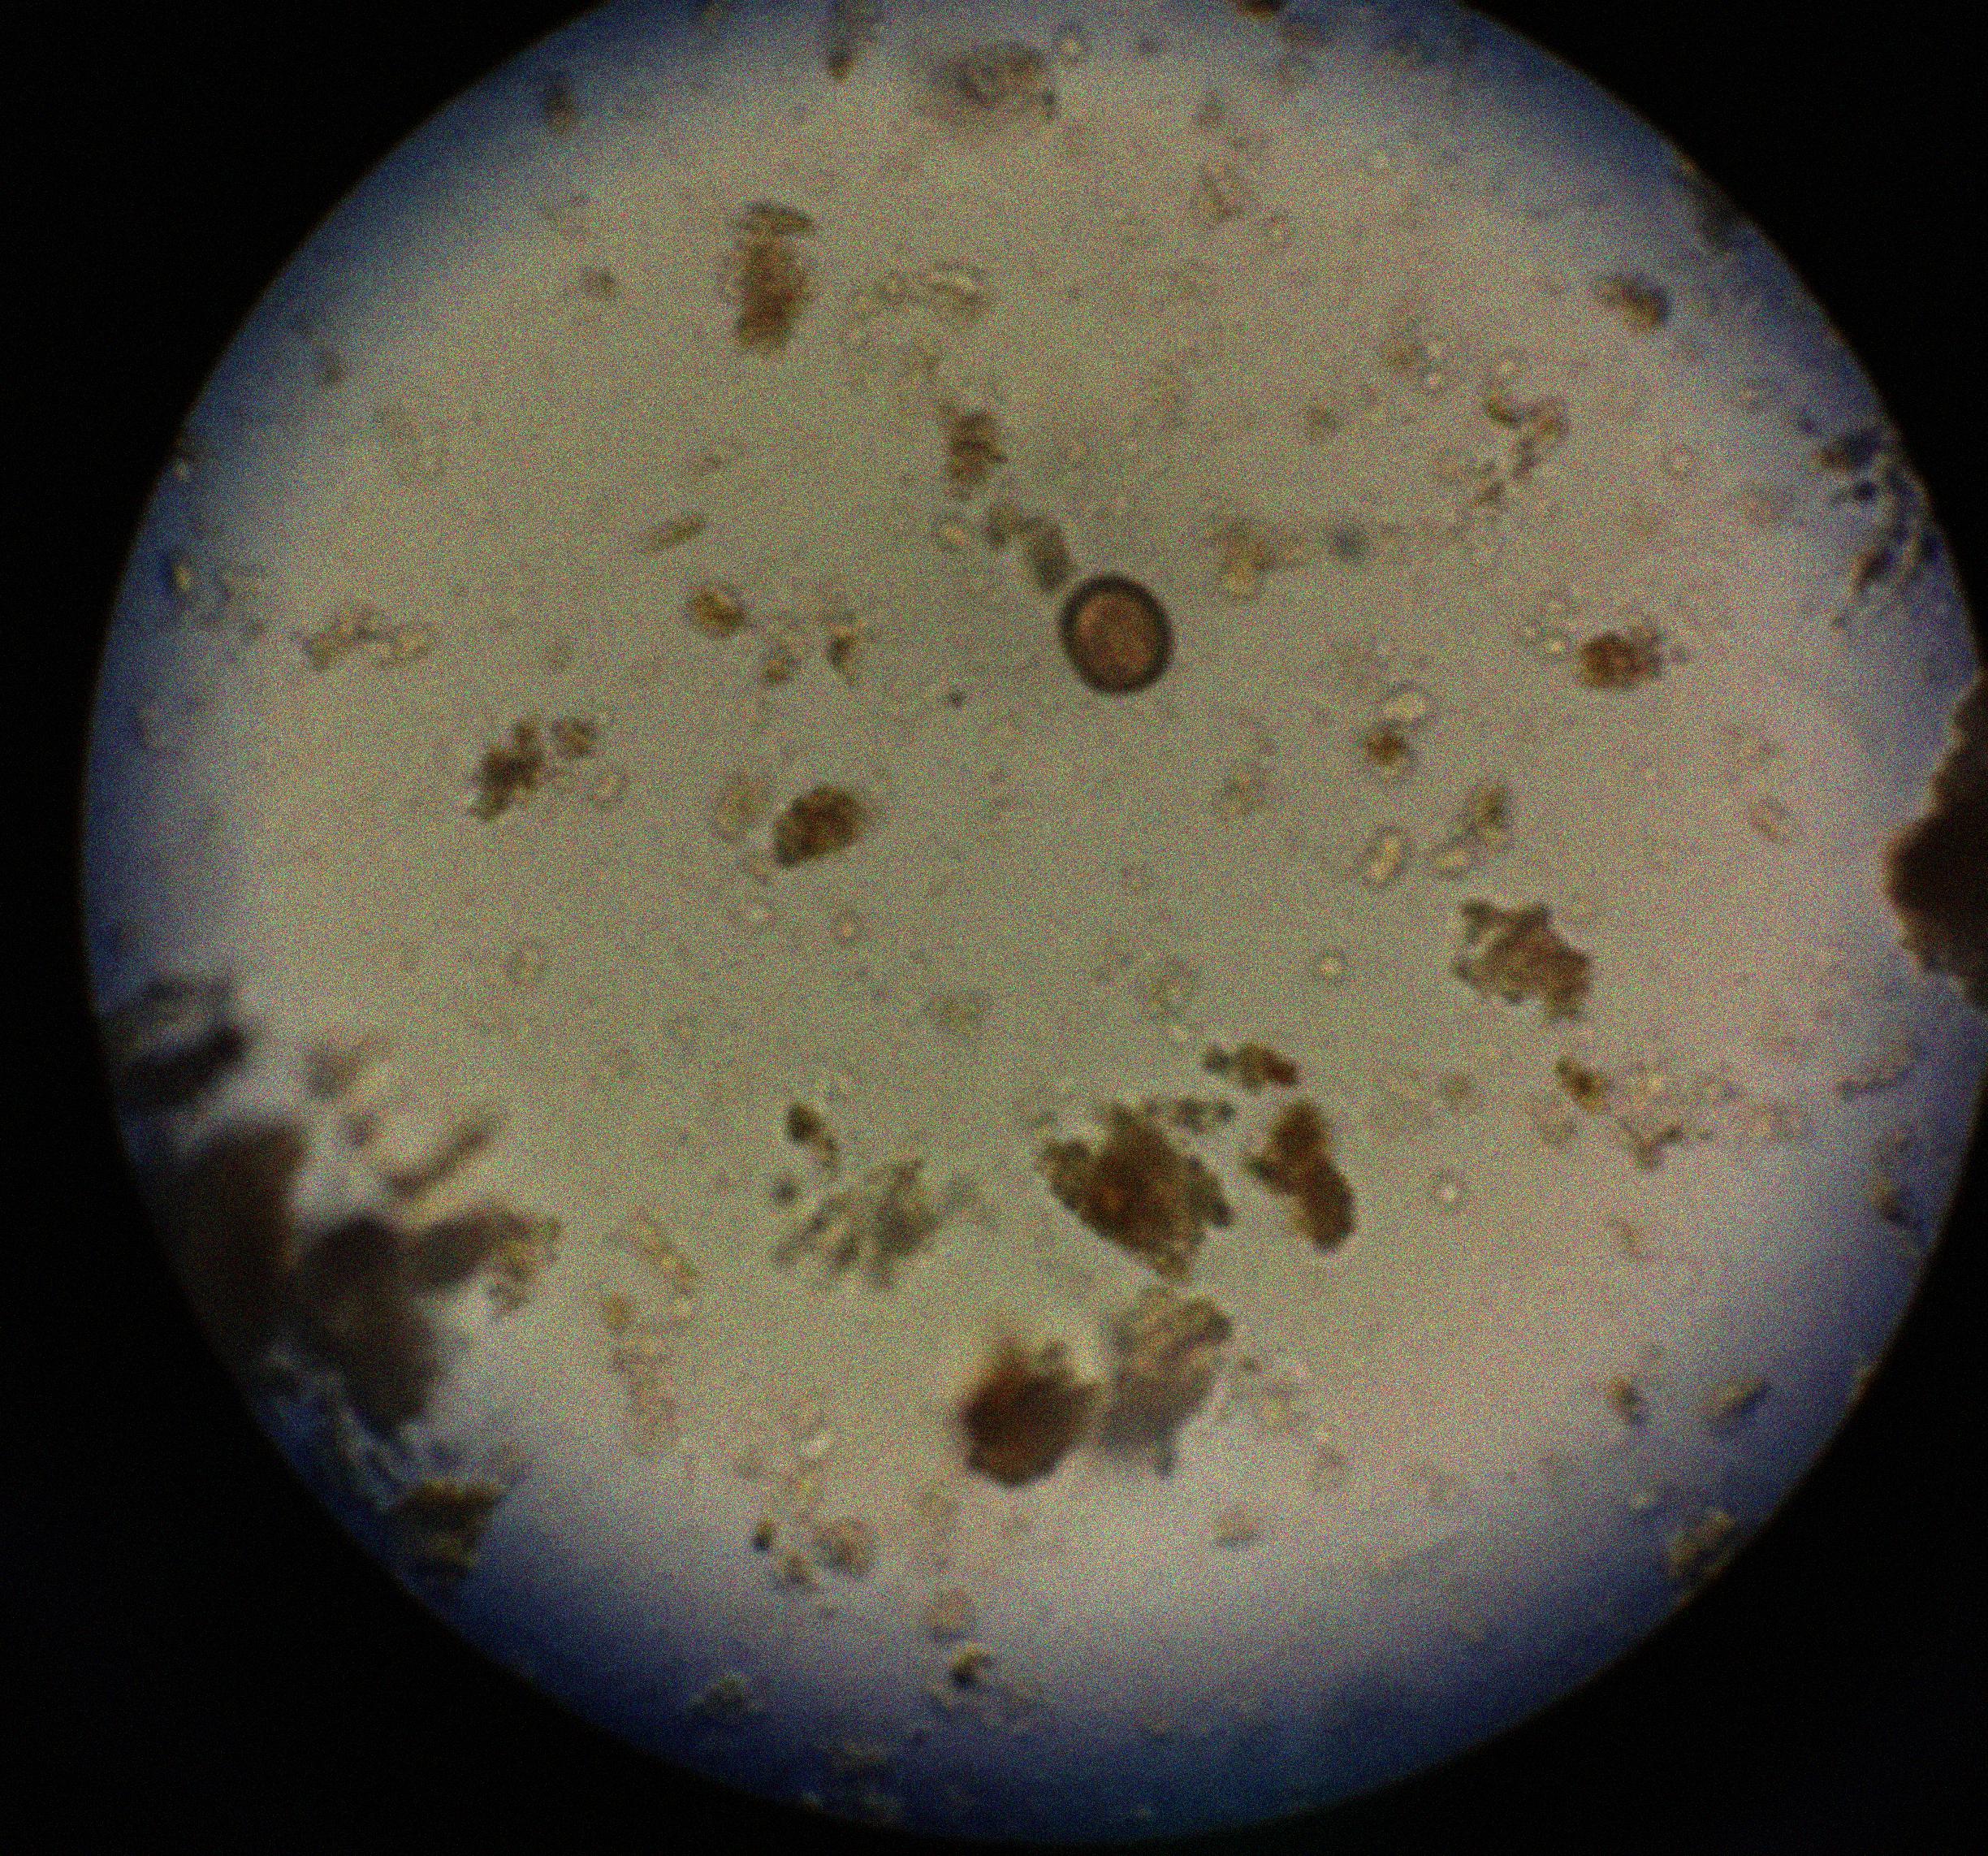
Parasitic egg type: Taenia spp. egg